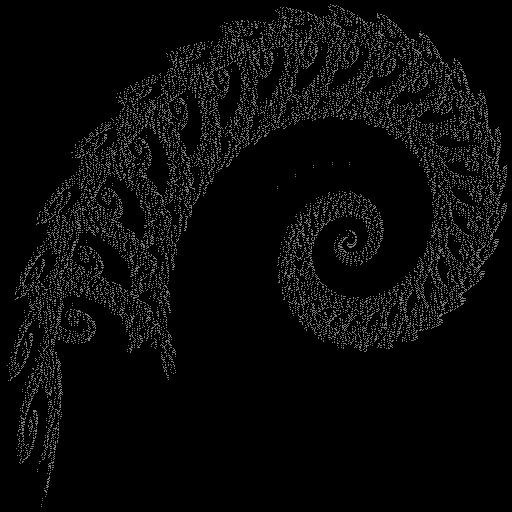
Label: octopuslegs